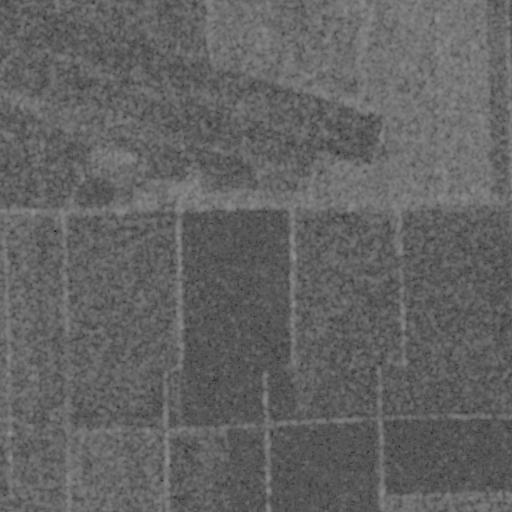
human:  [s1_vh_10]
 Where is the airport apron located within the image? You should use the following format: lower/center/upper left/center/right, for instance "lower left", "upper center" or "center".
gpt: The airport apron is located in the upper left of the image.
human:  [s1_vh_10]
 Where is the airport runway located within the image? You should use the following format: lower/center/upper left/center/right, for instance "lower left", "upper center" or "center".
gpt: The airport runway is located in the upper left of the image.
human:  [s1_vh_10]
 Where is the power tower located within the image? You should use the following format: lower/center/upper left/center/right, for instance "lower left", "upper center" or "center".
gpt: There is no power tower in the image.

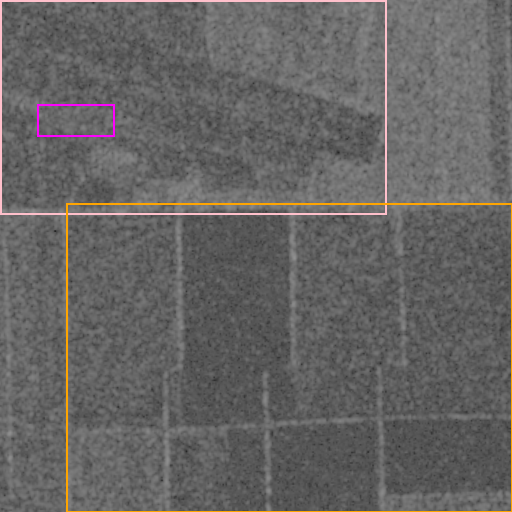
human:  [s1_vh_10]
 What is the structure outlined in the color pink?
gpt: The structure outlined in pink is an airport.
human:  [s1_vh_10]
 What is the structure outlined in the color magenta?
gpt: The structure outlined in magenta is an airport apron.
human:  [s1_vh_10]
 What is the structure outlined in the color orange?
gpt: The structure outlined in orange is a crop field.
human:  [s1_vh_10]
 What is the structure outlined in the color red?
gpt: There is no red outline.